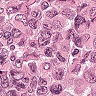
Metastatic tissue present: yes